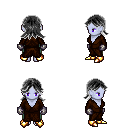
a pixel art fantasy rpg character, female body template, dark elf, purple skin, brown robe, teal pants, gray loose hair, metal gloves, gold boots, four views (front, back, left, right), 2x2 character sprite sheet, small pixel art, hard edges, no anti-aliasing